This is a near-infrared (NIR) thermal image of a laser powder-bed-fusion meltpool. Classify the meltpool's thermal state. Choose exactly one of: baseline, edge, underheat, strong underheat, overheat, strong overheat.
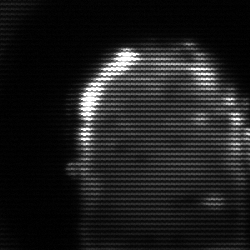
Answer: baseline